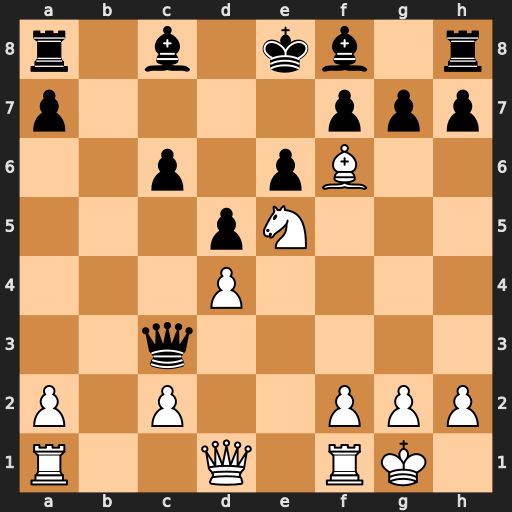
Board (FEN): r1b1kb1r/p4ppp/2p1pB2/3pN3/3P4/2q5/P1P2PPP/R2Q1RK1
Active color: w
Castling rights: kq
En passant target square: -
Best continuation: Qh5 gxf6 Qxf7+ Kd8 Qxf6+